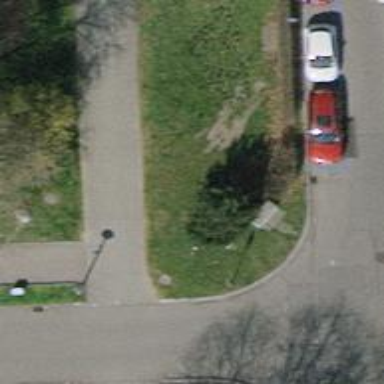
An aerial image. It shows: Power utility street cabinet.